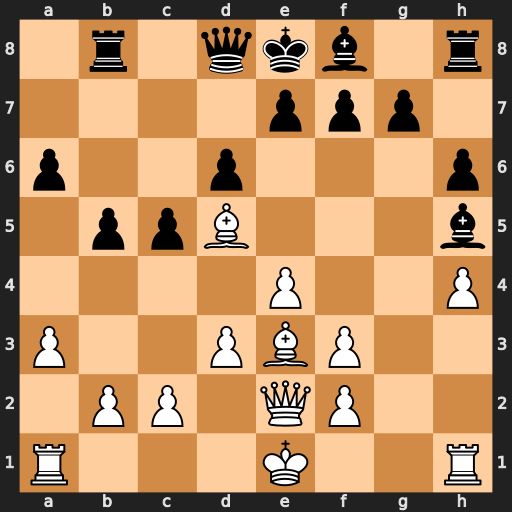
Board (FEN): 1r1qkb1r/4ppp1/p2p3p/1ppB3b/4P2P/P2PBP2/1PP1QP2/R3K2R
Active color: w
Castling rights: KQk
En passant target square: -
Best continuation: Bc6+ Qd7 Bxd7+